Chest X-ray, PA view. Patient: 52 years old, sex M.
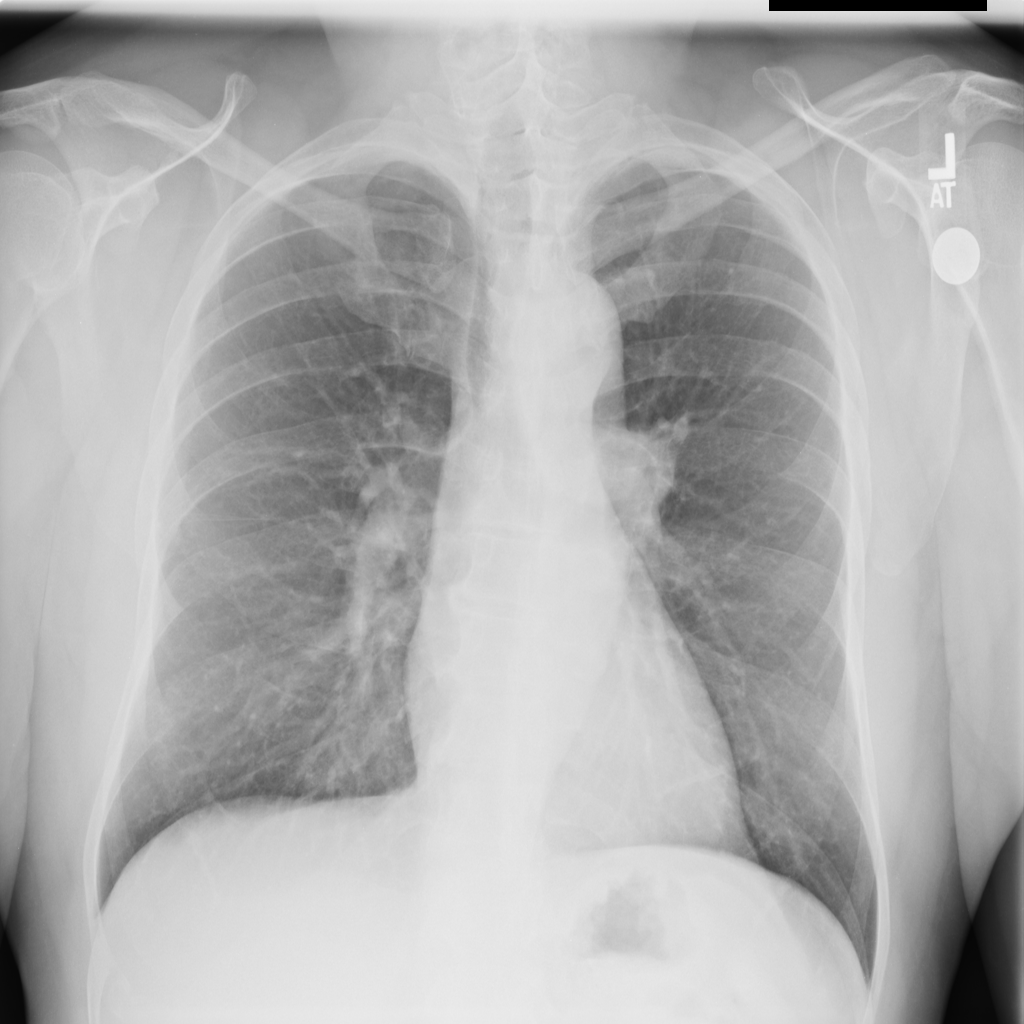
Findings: No Finding